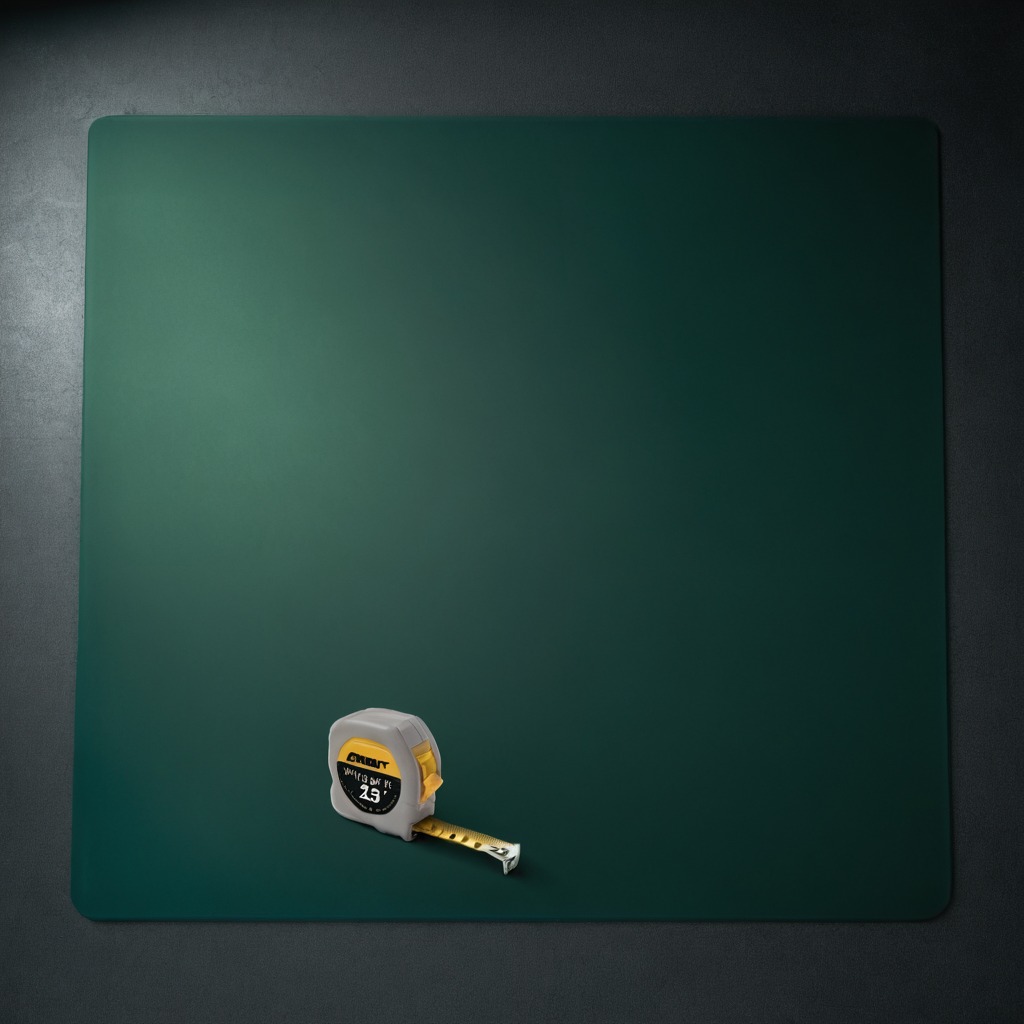
A measuring tape is lying on the green rubber mat on the clean granite tabletop inside a workshop at night.